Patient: sex F, age 57
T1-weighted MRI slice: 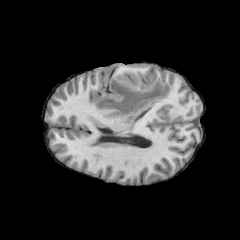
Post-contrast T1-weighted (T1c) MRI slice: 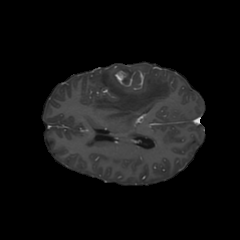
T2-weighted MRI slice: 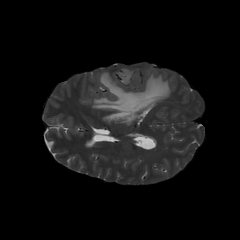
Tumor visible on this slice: yes
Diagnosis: Glioblastoma, IDH-wildtype
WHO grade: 4